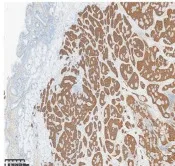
Pathologic examination. Synaptophysin.
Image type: pathology (immunostaining)